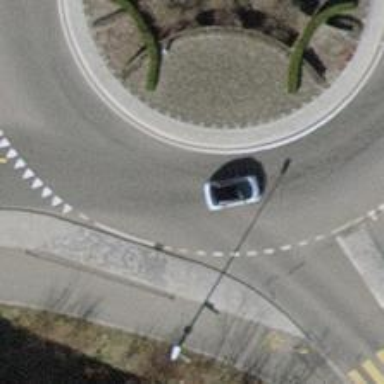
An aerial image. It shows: Bus stop equipped with public transport stop position.